Question: How can I control the 'ngRepeat' limit outside of 'repeat' structure ?
I tryied archieve this like the code below but, without success.
'''
<my-directive-body ng-init="limit = 2">
<my-directive-actions-group-items>
<my-directive-actions-items icon="fa-birthday-cake">Today Birthday</my-directive-actions-items>
</my-directive-actions-group-items>
<!-- Here I have a repeat -->
<my-directive-actions-group-items ng-repeat="item in researchs | limitTo: limit">
<my-directive-actions-items icon="fa-user">{{item.nome}}</my-directive-actions-items>
<my-directive-actions-items icon="fa-edit"></my-directive-actions-items>
<my-directive-actions-items icon="fa-trash-o"></my-directive-actions-items>
</my-directive-actions-group-items>
<!-- End of Repeat -->
<!-- Here I want control the ngRepeat limit -->
<my-directive-ctions-group-items>
<span ng-click="limit = researchs.length">More...</span>
</my-directive-actions-group-items>
</my-directive-actions-body>
'''

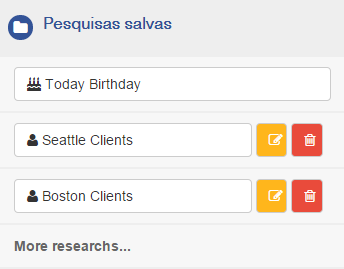
Answer: This is how I got it
'''
<my-directive-body>
<my-directive-actions-group-items>
<my-directive-actions-items icon="fa-birthday-cake">Today Birthday</my-directive-actions-items>
</my-directive-actions-group-items>
<!-- Here I have a repeat -->
<my-directive-actions-group-items ng-repeat="item in researchs | limitTo: limit">
<my-directive-actions-items icon="fa-user">{{item.nome}}</my-directive-actions-items>
<my-directive-actions-items icon="fa-edit"></my-directive-actions-items>
<my-directive-actions-items icon="fa-trash-o"></my-directive-actions-items>
</my-directive-actions-group-items>
<!-- End of Repeat -->
<!-- Here I want control the ngRepeat limit -->
<my-directive-ctions-group-items>
<span ng-click="getAllSearchs()">More...</span>
</my-directive-actions-group-items>
</my-directive-actions-body>
'''
'''
$scope.limit = 2;
$scope.getAllSearch = function () {
$scope.limit == $scope.researchs.length ? $scope.limit = 2 : $scope.limit = $scope.researchs.length;
}
'''